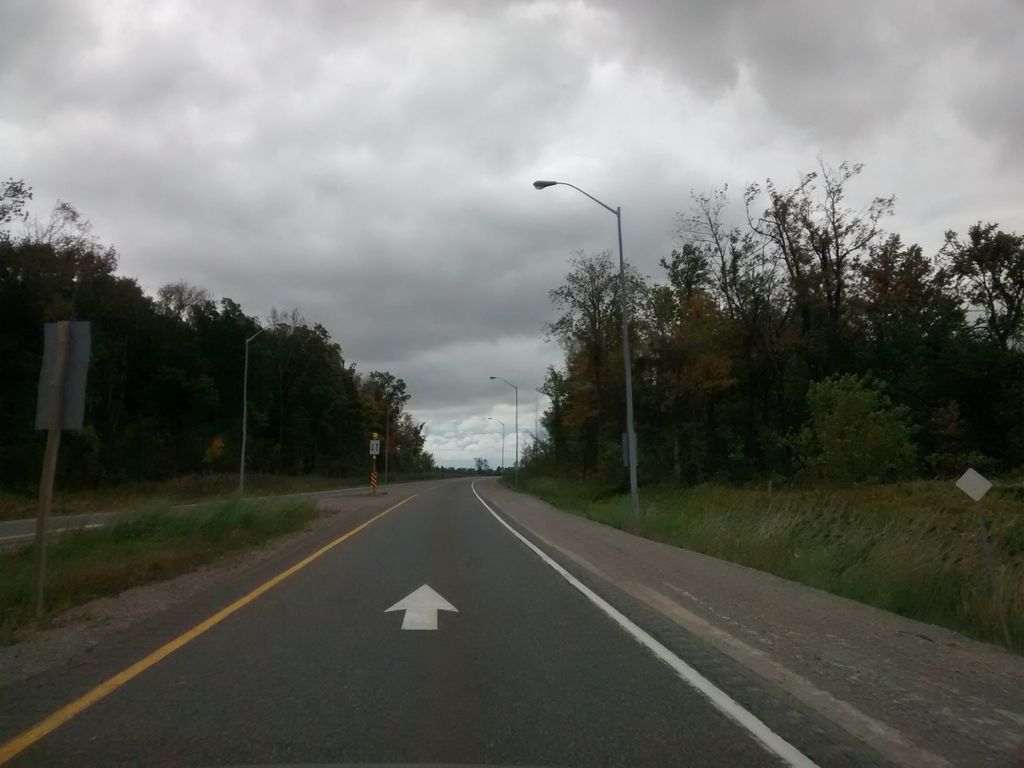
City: hamilton